Question: How to get 'tab' control which look like this? Should I edit Pivot control or any other, better ideas?

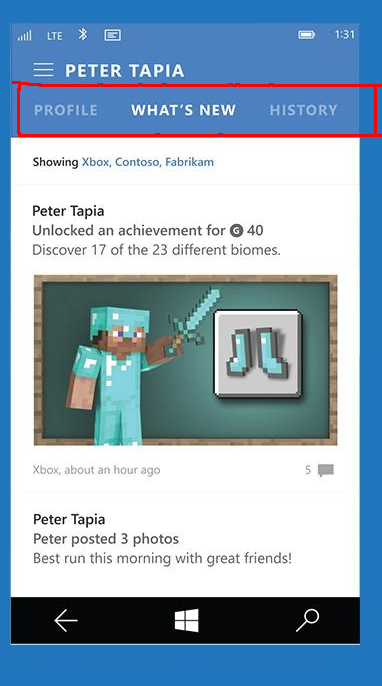
Answer: In the Universal Windows Examples collection you have one called Pivot: <URL> this shows how to Use pivots across devices, with mouse, keyboard touch, Show custom header content, tabs with icons, etc. a great example